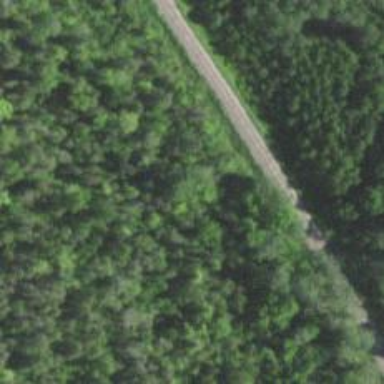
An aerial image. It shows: Abandoned railway with historical significance.